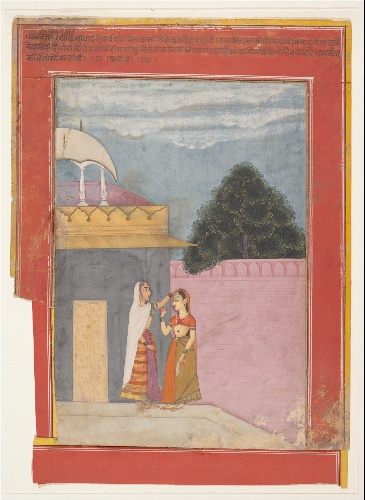
Artist: Ibrahim
Date: 1685–92
Object type: Folio
Classification: Paintings
Medium: Ink and opaque watercolor on paper
Culture: India (Rajasthan, Bikaner)
Dimensions: Overall: 9 1/2 x 5 5/8 in. (24.1 x 14.3 cm)
Department: Asian Art
Credit line: Gift of Mr. and Mrs. Ed Wiener, 1975
Accession year: 1975
Repository: Metropolitan Museum of Art, New York, NY
Tags: Women